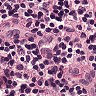
Metastatic tissue present: no